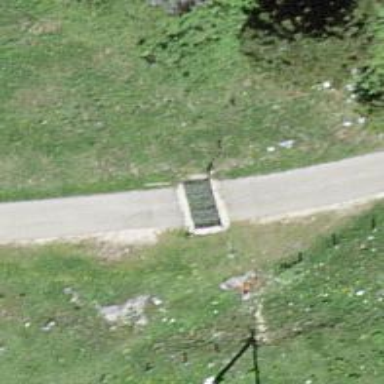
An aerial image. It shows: Cattle grid barrier.